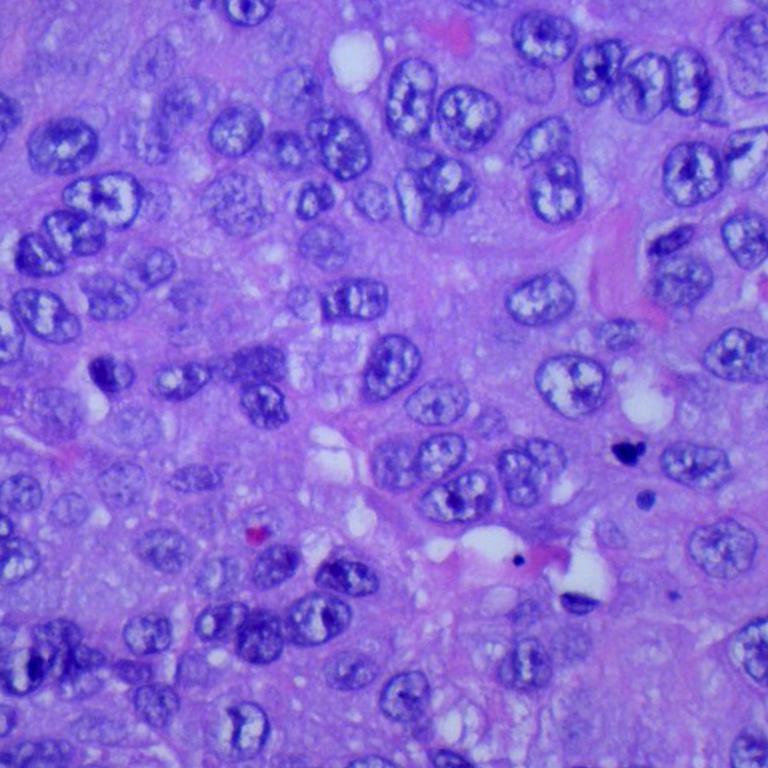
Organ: lung
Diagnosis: squamous carcinomas